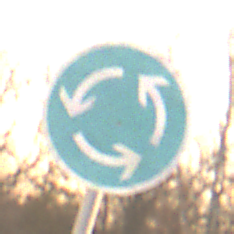
Verkehrszeichen: Kreisverkehr
Umgebung: Outdoor, Nature
Tageszeit: SunriseSunset
Wetter: PartlyCloudy
Licht: Natural
Jahreszeit: NotSpecified
Kontrast: LowContrast